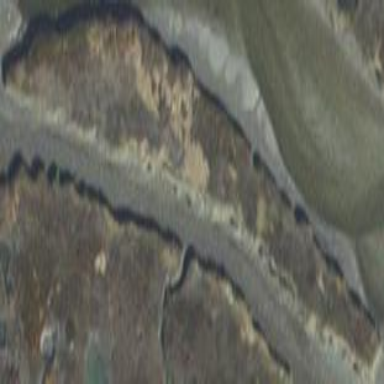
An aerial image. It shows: Islet in saltmarsh wetland area.